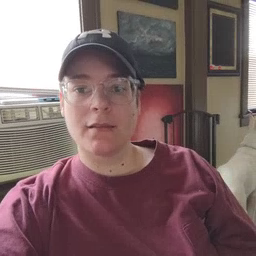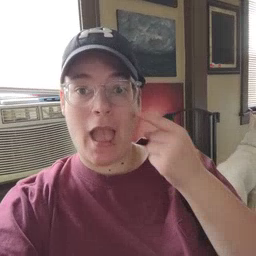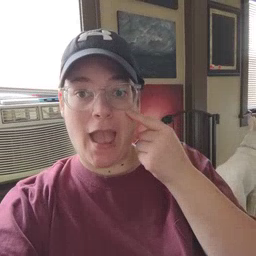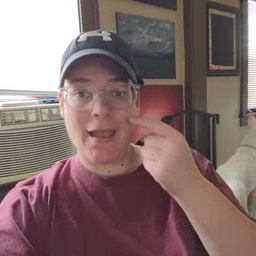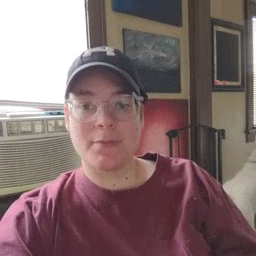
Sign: eye